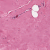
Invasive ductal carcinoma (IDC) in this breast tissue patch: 0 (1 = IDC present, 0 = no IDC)